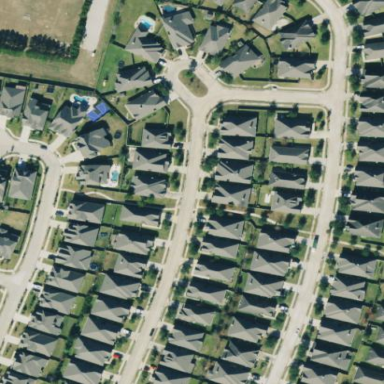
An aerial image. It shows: Residential neighbourhood.